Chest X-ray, AP view. Patient: 54 years old, sex F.
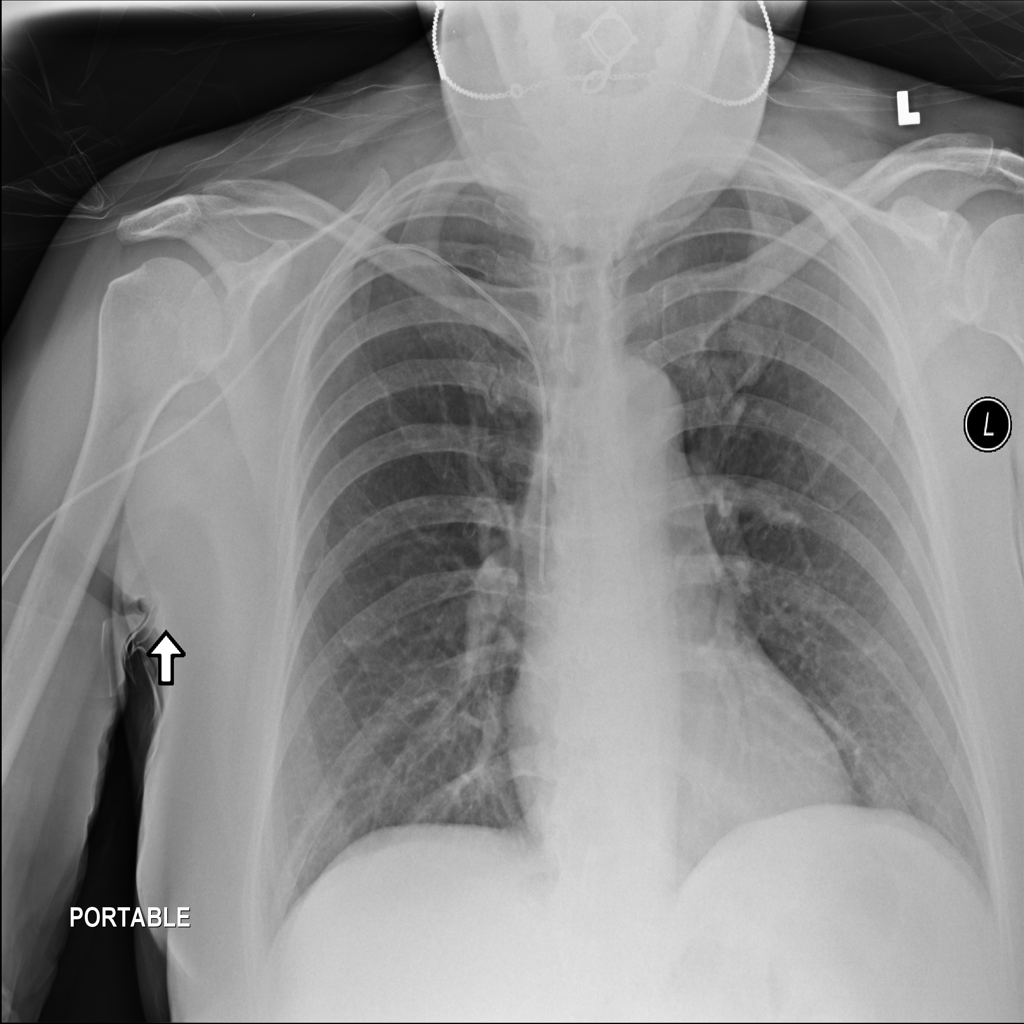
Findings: No Finding